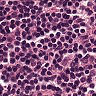
Metastatic tissue present: no